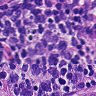
Metastatic tissue present: yes